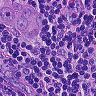
Metastatic tissue present: yes